Aerial crown-view tile of a tropical tree (Barro Colorado Island, Panama), acquired 20250124:
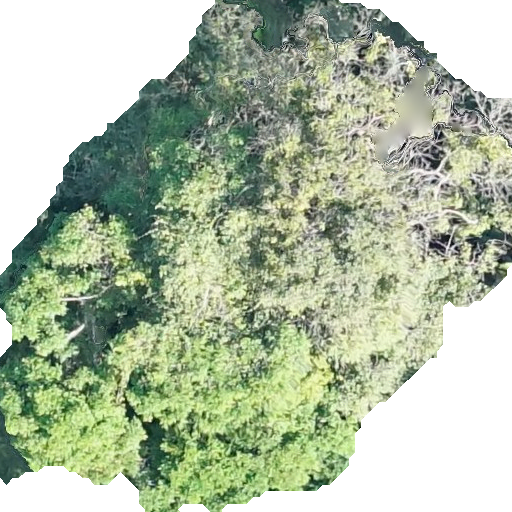
Species: Simarouba amara
GBIF accepted scientific name: Simarouba amara
Crown area: 292.554 m²